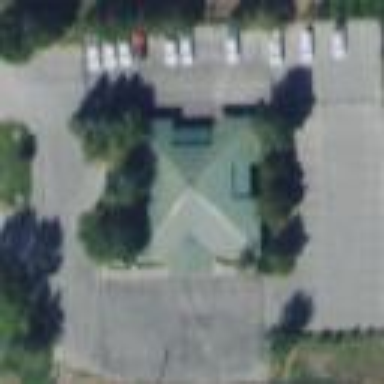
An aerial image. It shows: Parking area with surface.